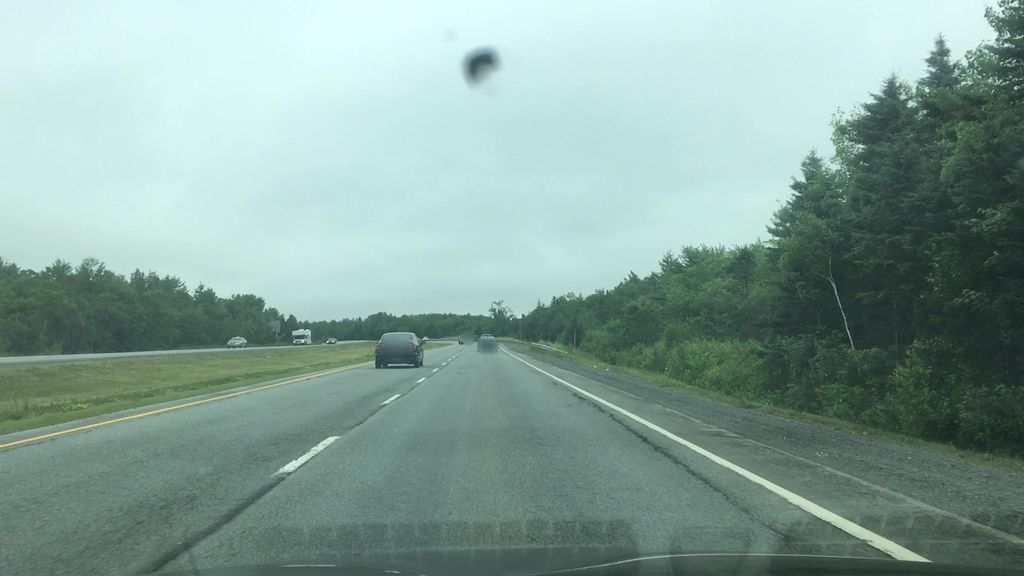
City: halifax